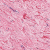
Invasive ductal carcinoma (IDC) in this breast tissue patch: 0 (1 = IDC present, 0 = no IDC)